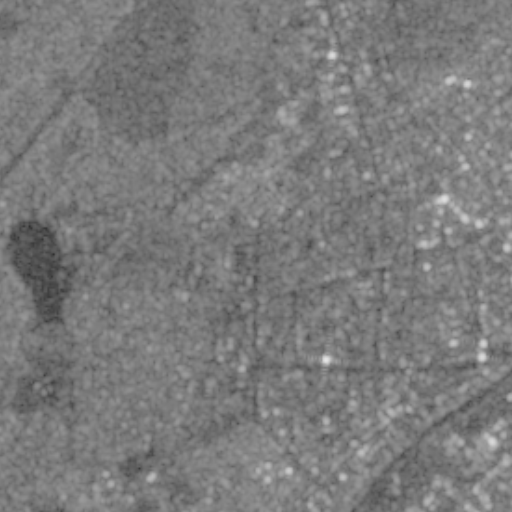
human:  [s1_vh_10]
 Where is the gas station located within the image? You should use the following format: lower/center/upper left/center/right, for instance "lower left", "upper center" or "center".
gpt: The gas station is located in the upper right of the image.
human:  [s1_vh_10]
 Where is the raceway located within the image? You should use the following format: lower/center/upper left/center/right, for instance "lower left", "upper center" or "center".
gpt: The raceway is located in the upper center of the image.
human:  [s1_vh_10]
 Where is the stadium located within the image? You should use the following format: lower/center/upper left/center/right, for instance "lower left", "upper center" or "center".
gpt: The stadium is located in the center of the image.
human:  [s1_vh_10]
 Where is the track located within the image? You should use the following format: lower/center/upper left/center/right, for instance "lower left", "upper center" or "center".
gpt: The track is located in the upper center of the image.
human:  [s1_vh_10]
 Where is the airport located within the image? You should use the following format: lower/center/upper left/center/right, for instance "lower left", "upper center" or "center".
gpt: There is no airport in the image.

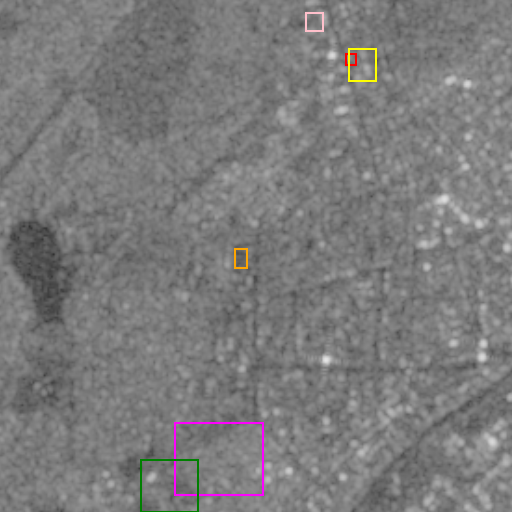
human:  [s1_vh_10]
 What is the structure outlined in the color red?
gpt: The structure outlined in red is a gas station.
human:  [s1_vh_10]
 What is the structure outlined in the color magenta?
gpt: The structure outlined in magenta is a park.
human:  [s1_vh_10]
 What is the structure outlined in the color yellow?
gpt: The structure outlined in yellow is a parking lot.
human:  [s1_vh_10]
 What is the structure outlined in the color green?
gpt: The structure outlined in green is a power substation.
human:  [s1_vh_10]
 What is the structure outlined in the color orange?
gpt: The structure outlined in orange is a stadium.
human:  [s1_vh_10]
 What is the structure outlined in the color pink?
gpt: The structure outlined in pink is a track.
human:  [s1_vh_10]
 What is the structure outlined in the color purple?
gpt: There is no purple outline.